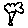
Label: tree